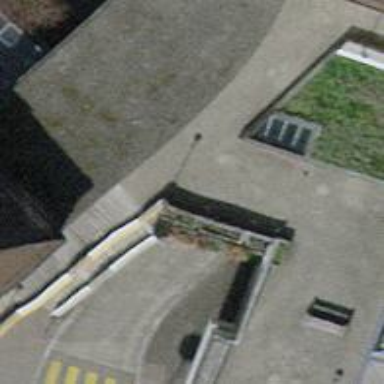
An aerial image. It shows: Parking entrance.